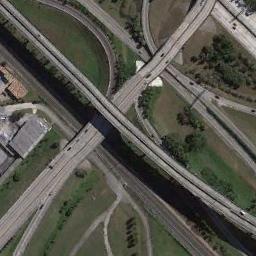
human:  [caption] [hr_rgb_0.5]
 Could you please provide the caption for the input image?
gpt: There are many roads of different lengths under the overpass .

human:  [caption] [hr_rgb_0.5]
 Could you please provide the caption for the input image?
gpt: The overpass is over the roads on the lawn and some buildings are next to the overpass .

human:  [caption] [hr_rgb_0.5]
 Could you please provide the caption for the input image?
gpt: The overpass is on the grass next to some trees .

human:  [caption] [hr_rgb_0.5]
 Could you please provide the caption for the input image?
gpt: This overpass intersects the road at right angle .

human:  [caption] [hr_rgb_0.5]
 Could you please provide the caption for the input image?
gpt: There are green lawns and some trees beside the overpass .